Question: I have a nested ng grid.
'''
var faculty = angular.module('faculty', ['ngGrid']);
faculty.controller('facultycontroller', function facultycontroller($scope, $http, $window)
{
$scope.facdata = [{
examname: 'test'
},{
examname: 'test2'
}];
$scope.gridOptions = {
data: 'facdata',
plugins: [new ngGridFlexibleHeightPlugin()],
columnDefs: [
{field: 'examname',displayName: 'Exam Name'},
{field: '', displayName: 'Subjects' , cellTemplate: '<div ng-grid="gridOptions1" ></div>'
}]
};
$scope.fac1data = [{
abc: 'value',
def: 'value2'
}, {
abc: 'value3',
def: 'value4'
}, {
abc: 'value1',
def: 'value4'
}, {
abc: 'value2',
def: 'value4'
}, {
abc: 'value34',
def: 'value4'
}, {
abc: 'value34',
def: 'value4'
}, {
abc: 'value23',
def: 'value14'
}, {
abc: 'value433',
def: 'value5554'
}, {
abc: 'value3555',
def: 'value4878'
}
];
$scope.gridOptions1 = {
plugins: [new ngGridFlexibleHeightPlugin()],
data: 'fac1data',
columnDefs: [
{ field: 'abc',displayName: 'abc'},
{ field: 'def',displayName: 'def'}]
}
});
'''
See the <URL>
I need to show all of the nested data grid at a glance. I need to show child ng-grid data at a glance(without Vertical scroll). But nested grid height does not work . My desire grid is like below....

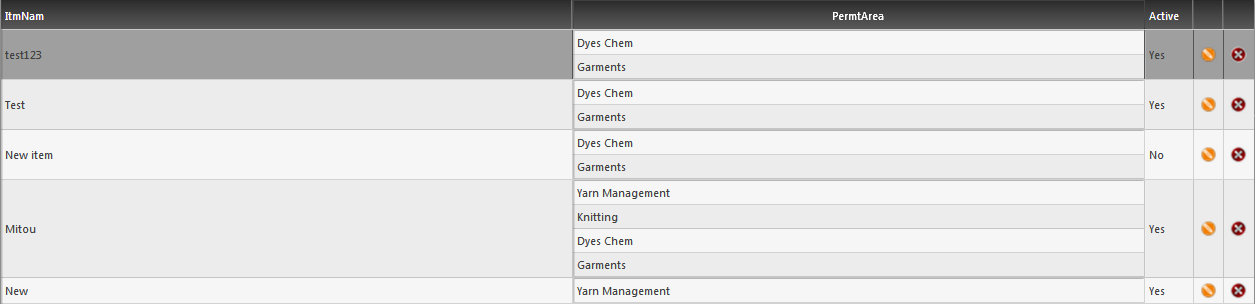
Answer: If you look ng-grid's template 'ui-grid.html' you see that the size is fixed in pixels:
'''
height: {{ grid.options.rowHeight }}px;
'''
## see github
This class is embedded in the template, leaving no room to over-write to "auto". Since grids are built with 'Div's' rather than 'Tables', tabular relationships between rows and columns is difficult if every 'cell-div' is free to decide it's own behavior. So nested grids are quite the challenge.
---
You get the affect you want with :
## see plnkr

The caret's have been added to show that parent rows are expandable. I have'nt added logic to hide carets for parent rows that have no children.

## see plnkr
---
to include a column for Test, Name, andd Score. Use columns for either Test names or Student Names/Scores. use parent id for children and give id's to parents:
'''
$scope.facdata = [{test: "Basic Physics Test", parentId:0,id:1,expanded:true},
{name: "NAME", Score: "SCORE",parentId:1,expanded:false},
{name: "John", Score: 77,parentId:1,expanded:false},
{name: "Jacob", Score: 66,parentId:1,expanded:false},
{name: "Jenny", Score: 94,parentId:1,expanded:false},
{test: "Advanced Physics Test",id:2, parentId:0,expanded:true},
{name: "NAME", Score: "SCORE",parentId:2,expanded:false},
{name: "Freddy", Score: 94,parentId:2,expanded:false},
{name: "Samantha", Score: 38,parentId:2,expanded:false},
{name: "Judy", Score: 100,parentId:2,expanded:false}
];
'''
set 'rowTemplate' to use 'ng-show' directive on the children against the 'expanded' field
'''
$scope.gridOptions = {
data: 'facdata',
columnDefs: [{field: 'id',displayName:'',width:20,
cellTemplate:'<div ng-show="row.getProperty('id')" ng-click="toggleExpansion(row.getProperty(col.field))"><i class="fa fa-caret-right"></i></div>'},
{field: 'test', displayName: ''},
{field: 'name', displayName:''},
{field:'Score', displayName:'',
cellTemplate: '<div class="ngCellText">{{row.getProperty(col.field)}}</div>'}],
rowTemplate:'<div style="width: 600px" ng-show="row.getProperty('expanded')"><div ng-repeat="col in renderedColumns" class="ngCell ">' +
'<div ng-cell></div> </div></div>'
'''
Add a ToggleSubReport function to manage showing the embedded data
'''
$scope.ToggleSubReport = function(id) {
for (var i=0;i<$scope.facdata.length;++i){
if ($scope.facdata [i].parentId ===id){
$scope.facdata [i].expanded = !$scope.facdata [i].expanded;
}
}
}
'''
## see plnkr
:
:
---
## Followup for Amin Uddin (Original Poster)
1)
This was your main question and aim. This is what you put a bounty on. But as you can see from <URL>.
2) You can merge arrays before serializing them (or parse strings to arrays, then merge them). You must redefine the fields I used for master-detail from the unimaginative 'id/parentid' I used to the 'PK/FK' of the 2 lists.